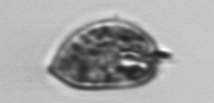
Label: Prorocentrum_micans